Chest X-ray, PA view. Patient: 25 years old, sex M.
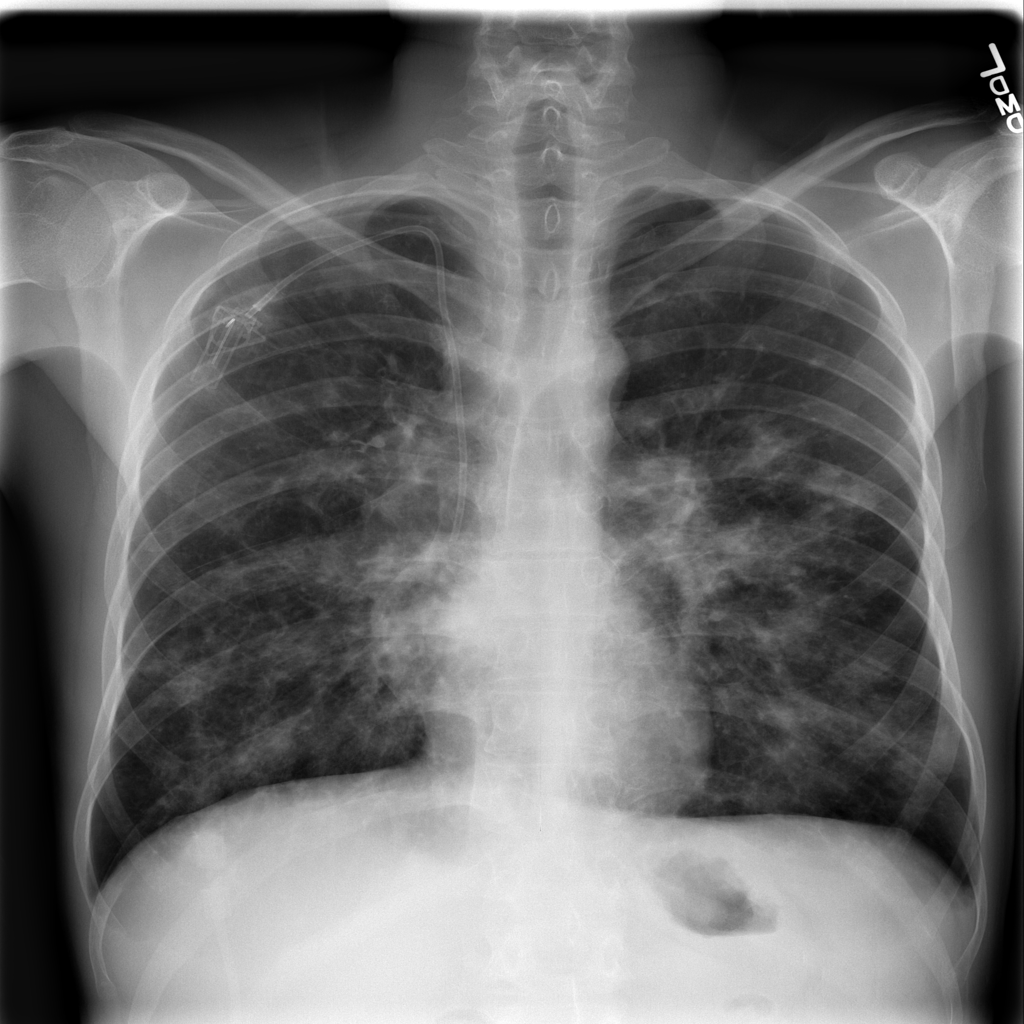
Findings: Infiltration, Nodule, Pleural_Thickening